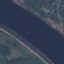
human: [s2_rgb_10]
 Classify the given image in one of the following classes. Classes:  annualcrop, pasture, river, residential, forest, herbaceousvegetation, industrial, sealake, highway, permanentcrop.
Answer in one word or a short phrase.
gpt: River